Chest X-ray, AP view. Patient: 60 years old, sex M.
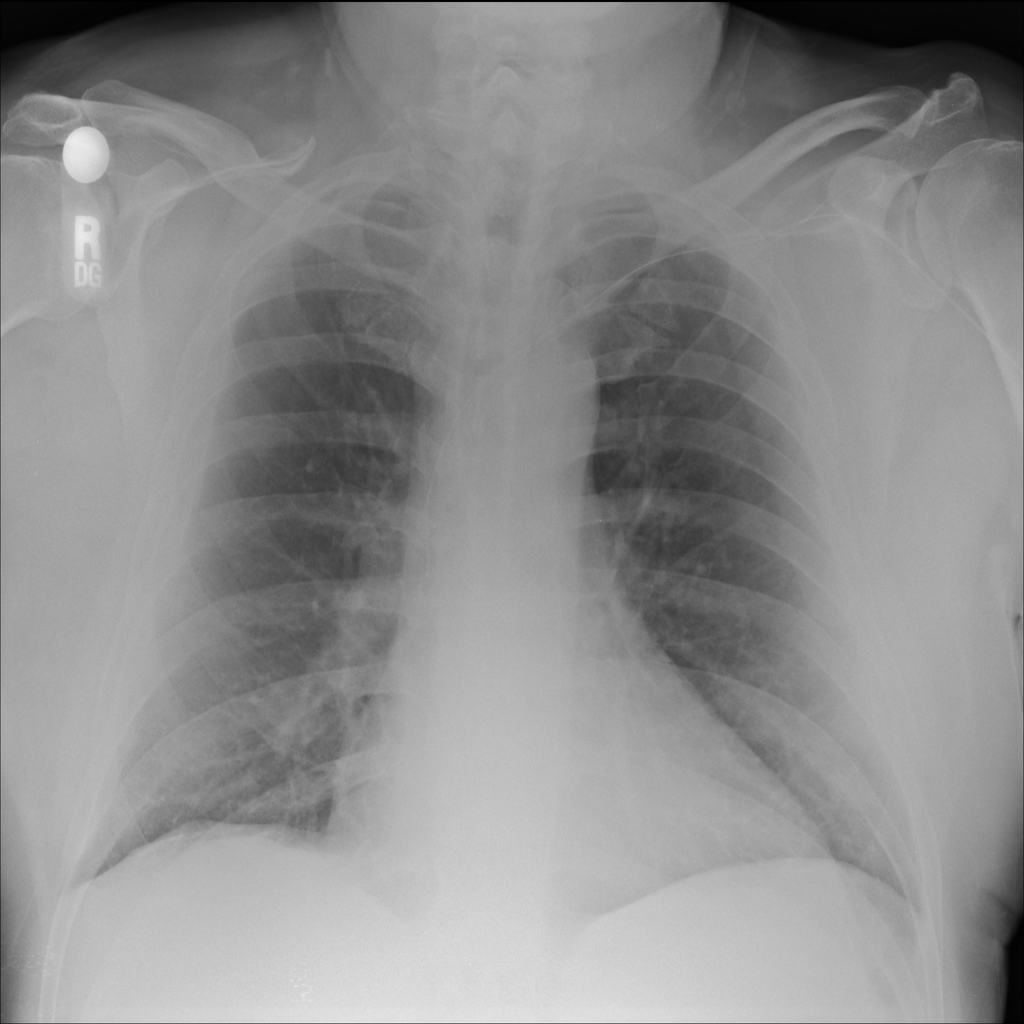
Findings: No Finding